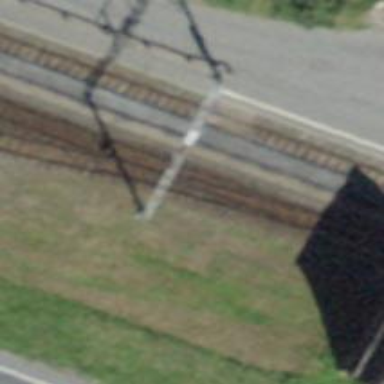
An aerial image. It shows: Railway signal.